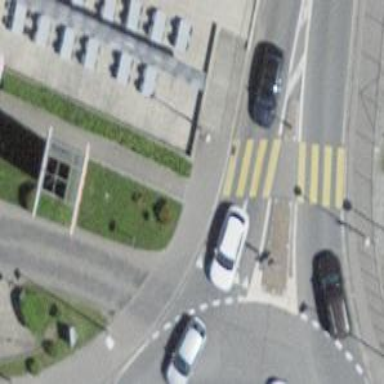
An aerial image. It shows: Uncontrolled zebra crossing on the road.